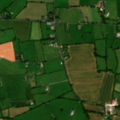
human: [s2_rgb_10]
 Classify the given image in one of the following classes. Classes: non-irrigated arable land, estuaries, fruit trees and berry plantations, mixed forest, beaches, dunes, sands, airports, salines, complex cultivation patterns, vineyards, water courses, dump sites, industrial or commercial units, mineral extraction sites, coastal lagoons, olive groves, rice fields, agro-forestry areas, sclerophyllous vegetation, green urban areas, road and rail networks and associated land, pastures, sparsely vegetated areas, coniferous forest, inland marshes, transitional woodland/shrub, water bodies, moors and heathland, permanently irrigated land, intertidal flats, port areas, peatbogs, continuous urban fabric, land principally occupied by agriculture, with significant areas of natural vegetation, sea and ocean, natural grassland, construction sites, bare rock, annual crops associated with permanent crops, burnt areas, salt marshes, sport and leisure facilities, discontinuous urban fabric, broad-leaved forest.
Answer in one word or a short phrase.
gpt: non-irrigated arable land, pastures